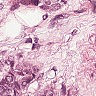
Metastatic tissue present: yes